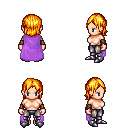
a pixel art fantasy rpg character, female body template, human, light skin, lavender cape, metal pants, light blonde long bangs hairstyle, leather bracers, metal boots, four views (front, back, left, right), 2x2 character sprite sheet, small pixel art, hard edges, no anti-aliasing